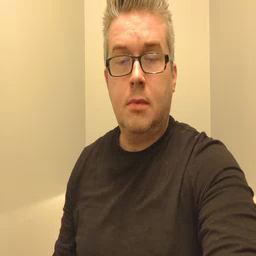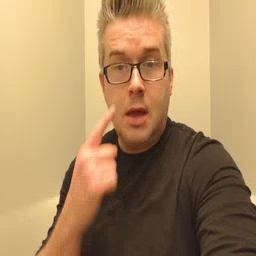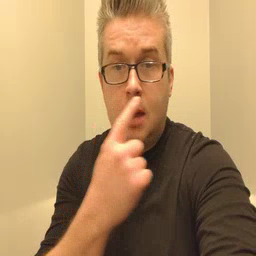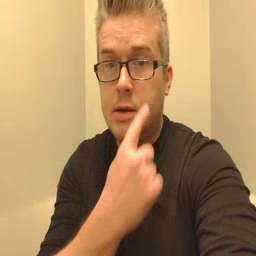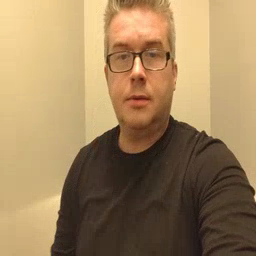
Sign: eye